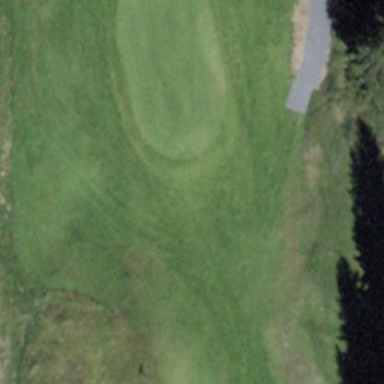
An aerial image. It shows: Picturesque green golfing area with grass land use.